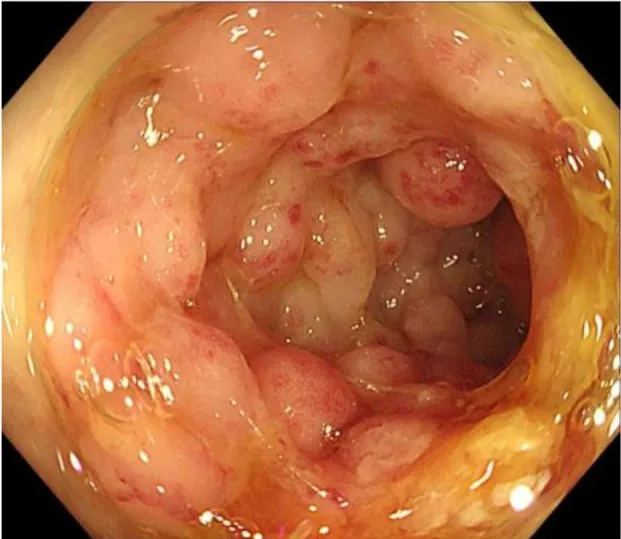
Colonoscopic images of the inferior ascending colon showing circumferential granular hyperplasia, polypoid mucosal protrusion and cobblestone-like changes.
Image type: endoscopy (gi_endoscopy)